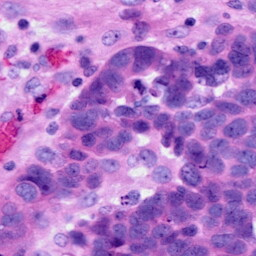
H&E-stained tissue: Ovarian